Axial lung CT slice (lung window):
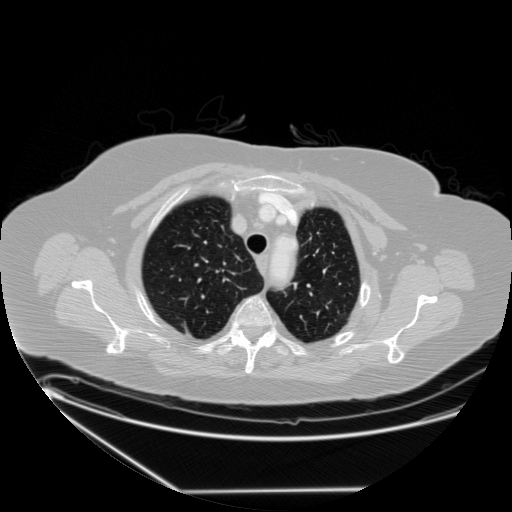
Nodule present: no